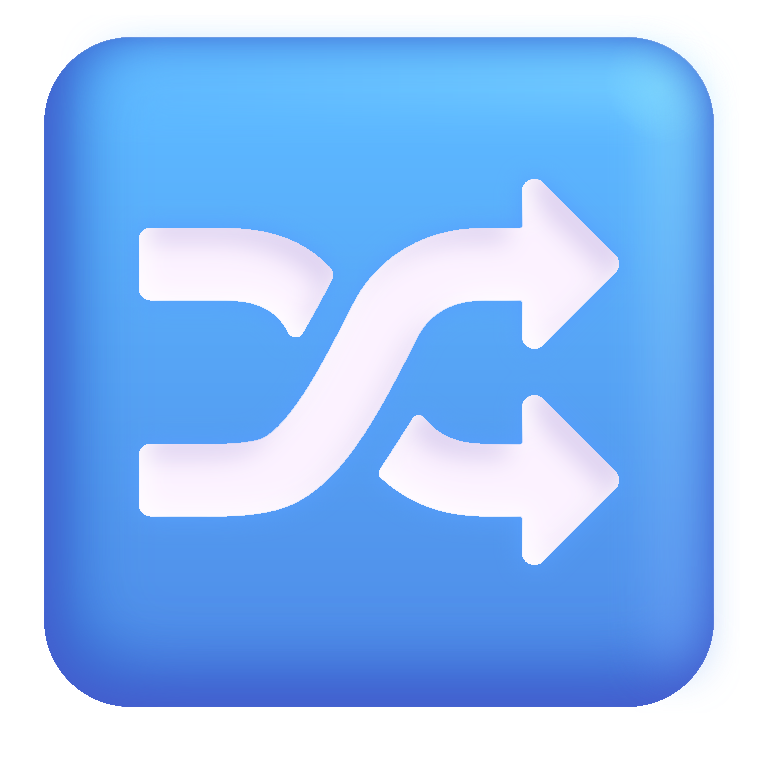
shuffle tracks button color